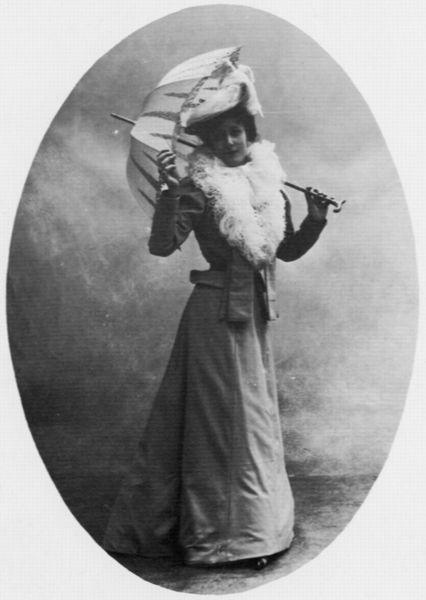
Titel: Liane de Pougy (Marie Chasseigne) (1873-1935), Schauspielerin und Kurtisane
Künstler: Atelier Nadar
Institution: unbekannt
Schlagwörter: dunkel, feder, hand, weiß, wolken, elegant, frankreich, frau, frisur, geste, grau, hell, hintergrund, hut, kleid, schwarz, zeichnung, blick, dame, federboa, regenschirm, schirm, sonnenschirm, rock, schleife, alt, jacke, jung, wand, federn, halten, kragen, lang, mensch, pelz, stehen, ärmel, bild, bildnis, hände, portrait, porträt, boden, mantel, pose, stehend, vornehm, oval, passpartout, rund, stock, tondo, fell, taille, schmal, halstuch, junge frau, junge, rüschen, model, fein, stehende, stola, kokett, foto, fotografie, photographie, griff, eng, offen, kohle, schwarz-weiss, hütchen, posieren, nerz, schuh, schuhspitze, photo, ganzfigur, pelzkragen, oberteil, fotographie, reifrock, eleganz, anmut, studio, fotostudio, keid, nadar, hur, handhaltung, schirmchen, innenaufnahme, nadarfoto, alt7, federkragen, junge dame, liebreiz, regenschirg, schirmgriff, vollporträt